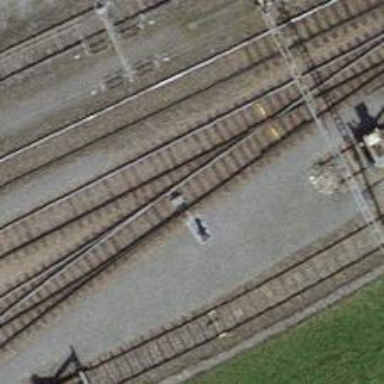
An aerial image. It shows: Railway switch.